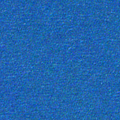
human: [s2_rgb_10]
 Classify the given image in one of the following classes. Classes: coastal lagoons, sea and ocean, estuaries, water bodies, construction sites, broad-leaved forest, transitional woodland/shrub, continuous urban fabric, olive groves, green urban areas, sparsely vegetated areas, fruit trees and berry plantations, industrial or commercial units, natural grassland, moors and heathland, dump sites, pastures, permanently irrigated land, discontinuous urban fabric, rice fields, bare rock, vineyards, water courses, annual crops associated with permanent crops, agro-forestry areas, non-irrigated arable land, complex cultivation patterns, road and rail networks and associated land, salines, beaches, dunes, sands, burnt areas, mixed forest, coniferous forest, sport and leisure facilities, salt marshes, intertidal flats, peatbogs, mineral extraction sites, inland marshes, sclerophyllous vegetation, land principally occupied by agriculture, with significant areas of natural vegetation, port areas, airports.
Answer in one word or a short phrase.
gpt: sea and ocean